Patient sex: M
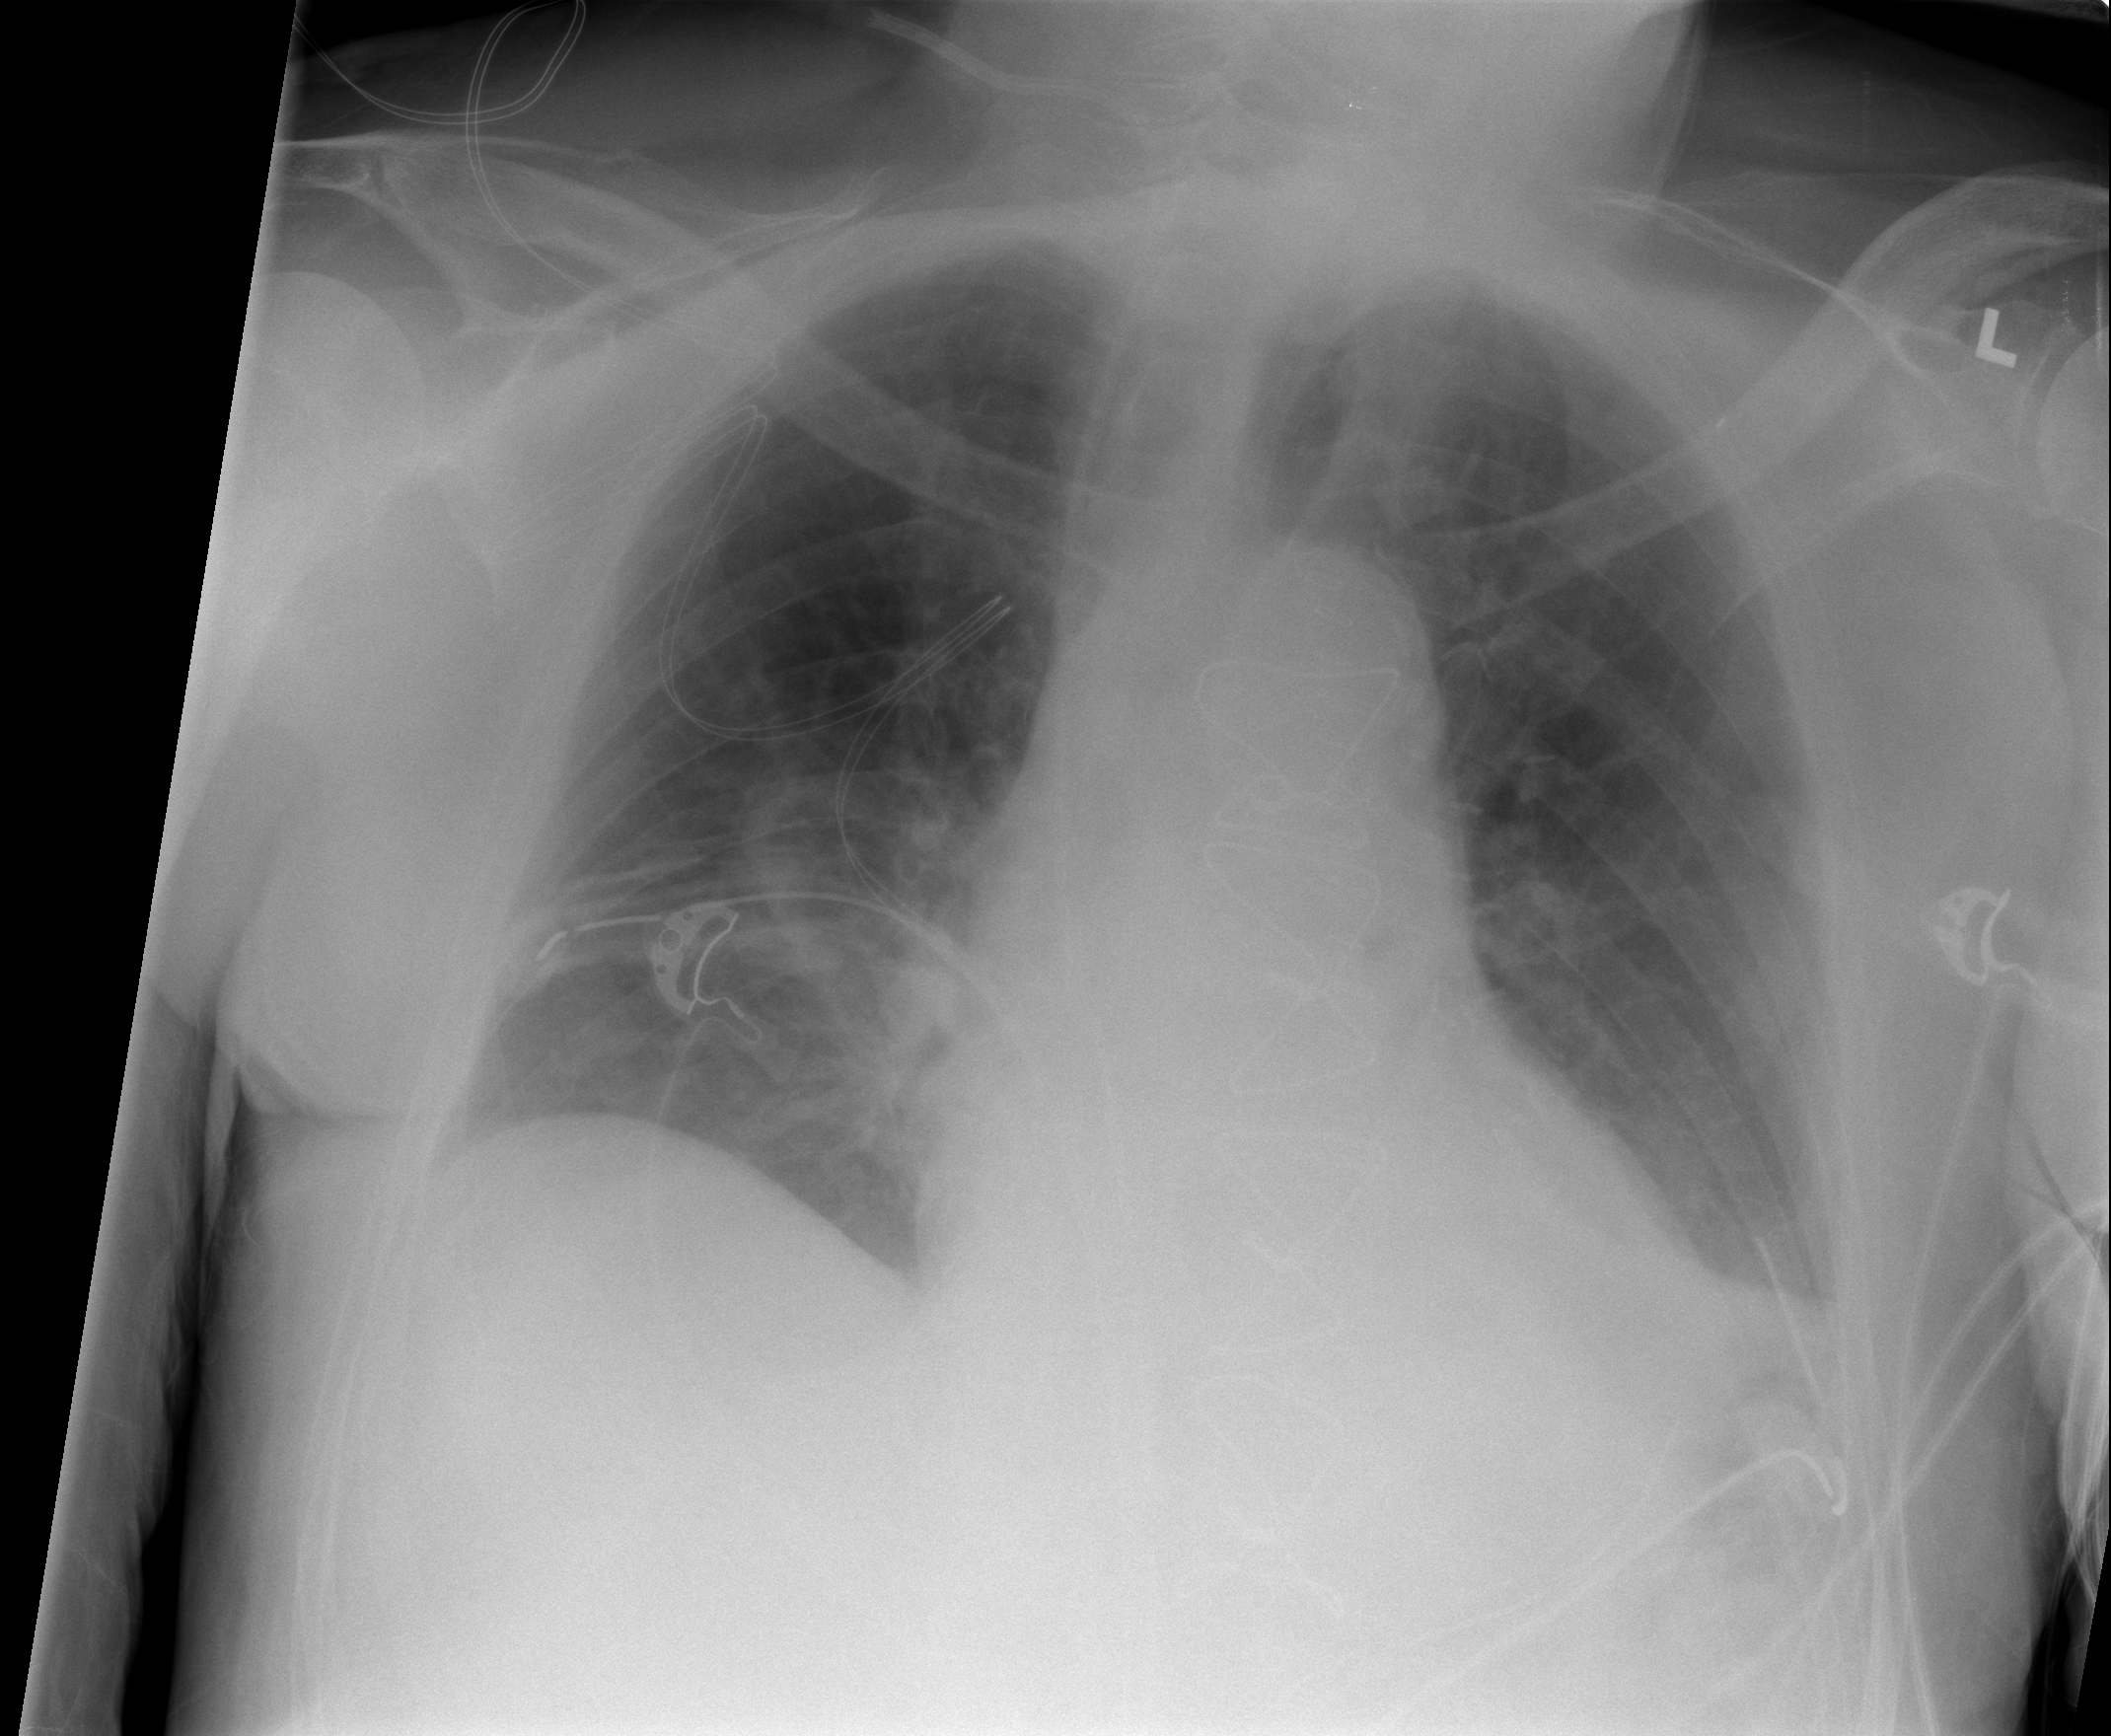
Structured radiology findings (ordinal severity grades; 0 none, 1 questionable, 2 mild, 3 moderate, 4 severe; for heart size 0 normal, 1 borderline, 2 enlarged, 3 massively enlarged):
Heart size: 1
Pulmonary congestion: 0
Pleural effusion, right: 0
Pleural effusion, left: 2
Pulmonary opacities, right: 0
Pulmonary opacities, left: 0
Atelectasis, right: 2
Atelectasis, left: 2